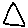
Label: triangle